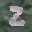
Label: 2